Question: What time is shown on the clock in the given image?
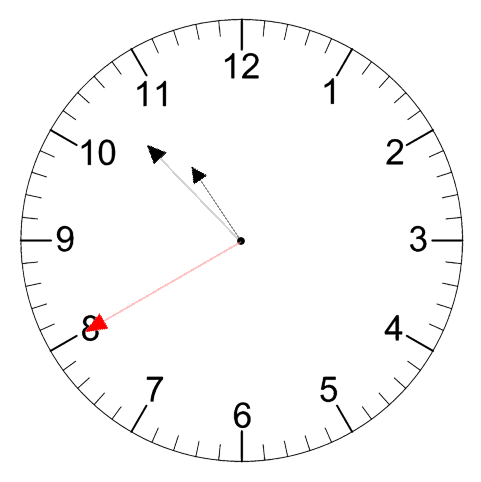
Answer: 10:52:40